Question: I'm using EF5 Code First in MVC4. There are tables where fields have decimal datatypes. I just wanted to update the precision of decimal originally . Please help.
To achieve the goal I just modified the OnModelCreating something like this:
'''
protected override void OnModelCreating(DbModelBuilder modelBuilder)
{
modelBuilder.Entity<DealerLevelDiscount>().Property(d =>d.Discount ).HasPrecision(18, 4);
modelBuilder.Entity<DealerTransaction>().Property(d => d.ProductDiscount).HasPrecision(18, 4);
modelBuilder.Entity<DealerTransaction>().Property(d => d.VolumeDiscount).HasPrecision(18, 4);
modelBuilder.Conventions.Remove<OneToManyCascadeDeleteConvention>();
}
'''
Then I just ran:
command using Package Manager Console
But I got error:
'''
PM> update-database -verbose
Using StartUp project 'SharkStore.WebUI'.
Using NuGet project 'SharkStore.Infrastructure'.
Specify the '-Verbose' flag to view the SQL statements being applied to the target database.
Target database is: 'SharkStore' (DataSource: (local), Provider: System.Data.SqlClient, Origin: Configuration).
Applying code-based migrations: [201304270821111_InitialCreate, 201305041132116_updateDatabae, 201305111219416_5112013, 201305141351533_5142013, 201305231451514_5232013, 201306130611074_06132013_updates, 201306221339425_06222013, 201306231051456_06232013, 201306251538120_06251013, 201306251611006_06262013_01, 201307021414262_07022013, 201307040902338_742013, 201307140659150_07142013, 201307140701597_07142013_1, 201308050843017_852013, 201309270307238_09272013].
Applying code-based migration: 201304270821111_InitialCreate.
CREATE TABLE [dbo].[Products] (
[Id] [int] NOT NULL IDENTITY,
<URL>,
<URL>,
<URL>,
<URL>,
<URL>,
<URL>,
<URL> NOT NULL,
[DownloadCount] [int] NOT NULL,
<URL>,
<URL>,
[TrialPeriod] [int] NOT NULL,
[ProductTypeId] [int] NOT NULL,
[CreatedBy] [int] NOT NULL,
[IsDeleted] [bit] NOT NULL,
[ModifiedBy] [int] NOT NULL,
[CreatedDate] [datetime],
[ModifiedDate] [datetime],
CONSTRAINT [PK_dbo.Products] PRIMARY KEY ([Id])
)
'''

'''
System.Data.SqlClient.SqlException (0x80131904): There is already an object named 'Products' in the database.
at System.Data.SqlClient.SqlConnection.OnError(SqlException exception, Boolean breakConnection, Action'1 wrapCloseInAction)
at System.Data.SqlClient.SqlInternalConnection.OnError(SqlException exception, Boolean breakConnection, Action'1 wrapCloseInAction)
at System.Data.SqlClient.TdsParser.ThrowExceptionAndWarning(TdsParserStateObject stateObj, Boolean callerHasConnectionLock, Boolean asyncClose)
at System.Data.SqlClient.TdsParser.TryRun(RunBehavior runBehavior, SqlCommand cmdHandler, SqlDataReader dataStream, BulkCopySimpleResultSet bulkCopyHandler, TdsParserStateObject stateObj, Boolean& dataReady)
at System.Data.SqlClient.SqlCommand.RunExecuteNonQueryTds(String methodName, Boolean async, Int32 timeout)
at System.Data.SqlClient.SqlCommand.InternalExecuteNonQuery(TaskCompletionSource'1 completion, String methodName, Boolean sendToPipe, Int32 timeout, Boolean asyncWrite)
at System.Data.SqlClient.SqlCommand.ExecuteNonQuery()
at System.Data.Entity.Migrations.DbMigrator.ExecuteSql(DbTransaction transaction, MigrationStatement migrationStatement)
at System.Data.Entity.Migrations.Infrastructure.MigratorLoggingDecorator.ExecuteSql(DbTransaction transaction, MigrationStatement migrationStatement)
at System.Data.Entity.Migrations.DbMigrator.ExecuteStatements(IEnumerable'1 migrationStatements)
at System.Data.Entity.Migrations.Infrastructure.MigratorBase.ExecuteStatements(IEnumerable'1 migrationStatements)
at System.Data.Entity.Migrations.DbMigrator.ExecuteOperations(String migrationId, XDocument targetModel, IEnumerable'1 operations, Boolean downgrading, Boolean auto)
at System.Data.Entity.Migrations.DbMigrator.ApplyMigration(DbMigration migration, DbMigration lastMigration)
at System.Data.Entity.Migrations.Infrastructure.MigratorLoggingDecorator.ApplyMigration(DbMigration migration, DbMigration lastMigration)
at System.Data.Entity.Migrations.DbMigrator.Upgrade(IEnumerable'1 pendingMigrations, String targetMigrationId, String lastMigrationId)
at System.Data.Entity.Migrations.Infrastructure.MigratorLoggingDecorator.Upgrade(IEnumerable'1 pendingMigrations, String targetMigrationId, String lastMigrationId)
at System.Data.Entity.Migrations.DbMigrator.Update(String targetMigration)
at System.Data.Entity.Migrations.Infrastructure.MigratorBase.Update(String targetMigration)
at System.Data.Entity.Migrations.Design.ToolingFacade.UpdateRunner.RunCore()
at System.Data.Entity.Migrations.Design.ToolingFacade.BaseRunner.Run()
ClientConnectionId:bcd5bb53-2e1d-4121-8aae-4ebfe353ebf6
'''
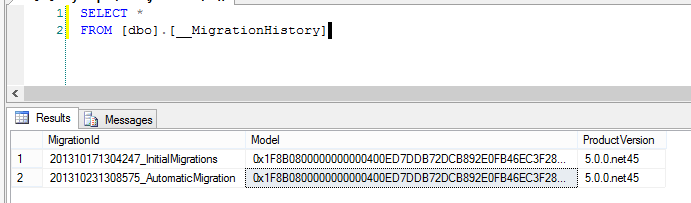
Answer: I was having the same issue and after trying to add new migrations and update the database schema with them, without success, I deleted all the migration source files and I deleted the migration entries rows found on the dbo_MigrationHistory table. After that I added a new migration and was able to update schema changes.
I hope this help.